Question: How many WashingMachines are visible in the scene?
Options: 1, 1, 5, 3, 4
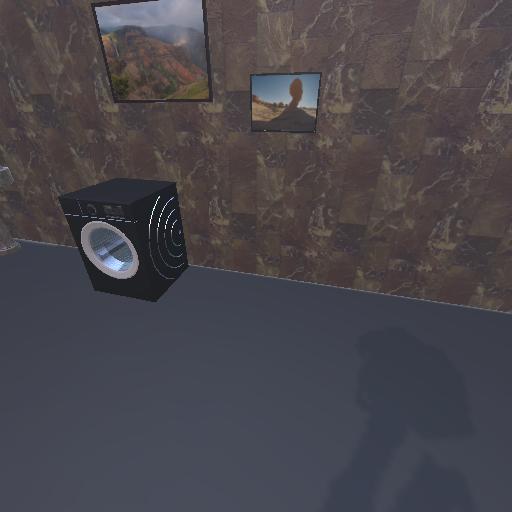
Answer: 1